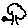
Label: tree